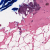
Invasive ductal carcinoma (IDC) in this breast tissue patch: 0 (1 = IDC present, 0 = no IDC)